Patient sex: M
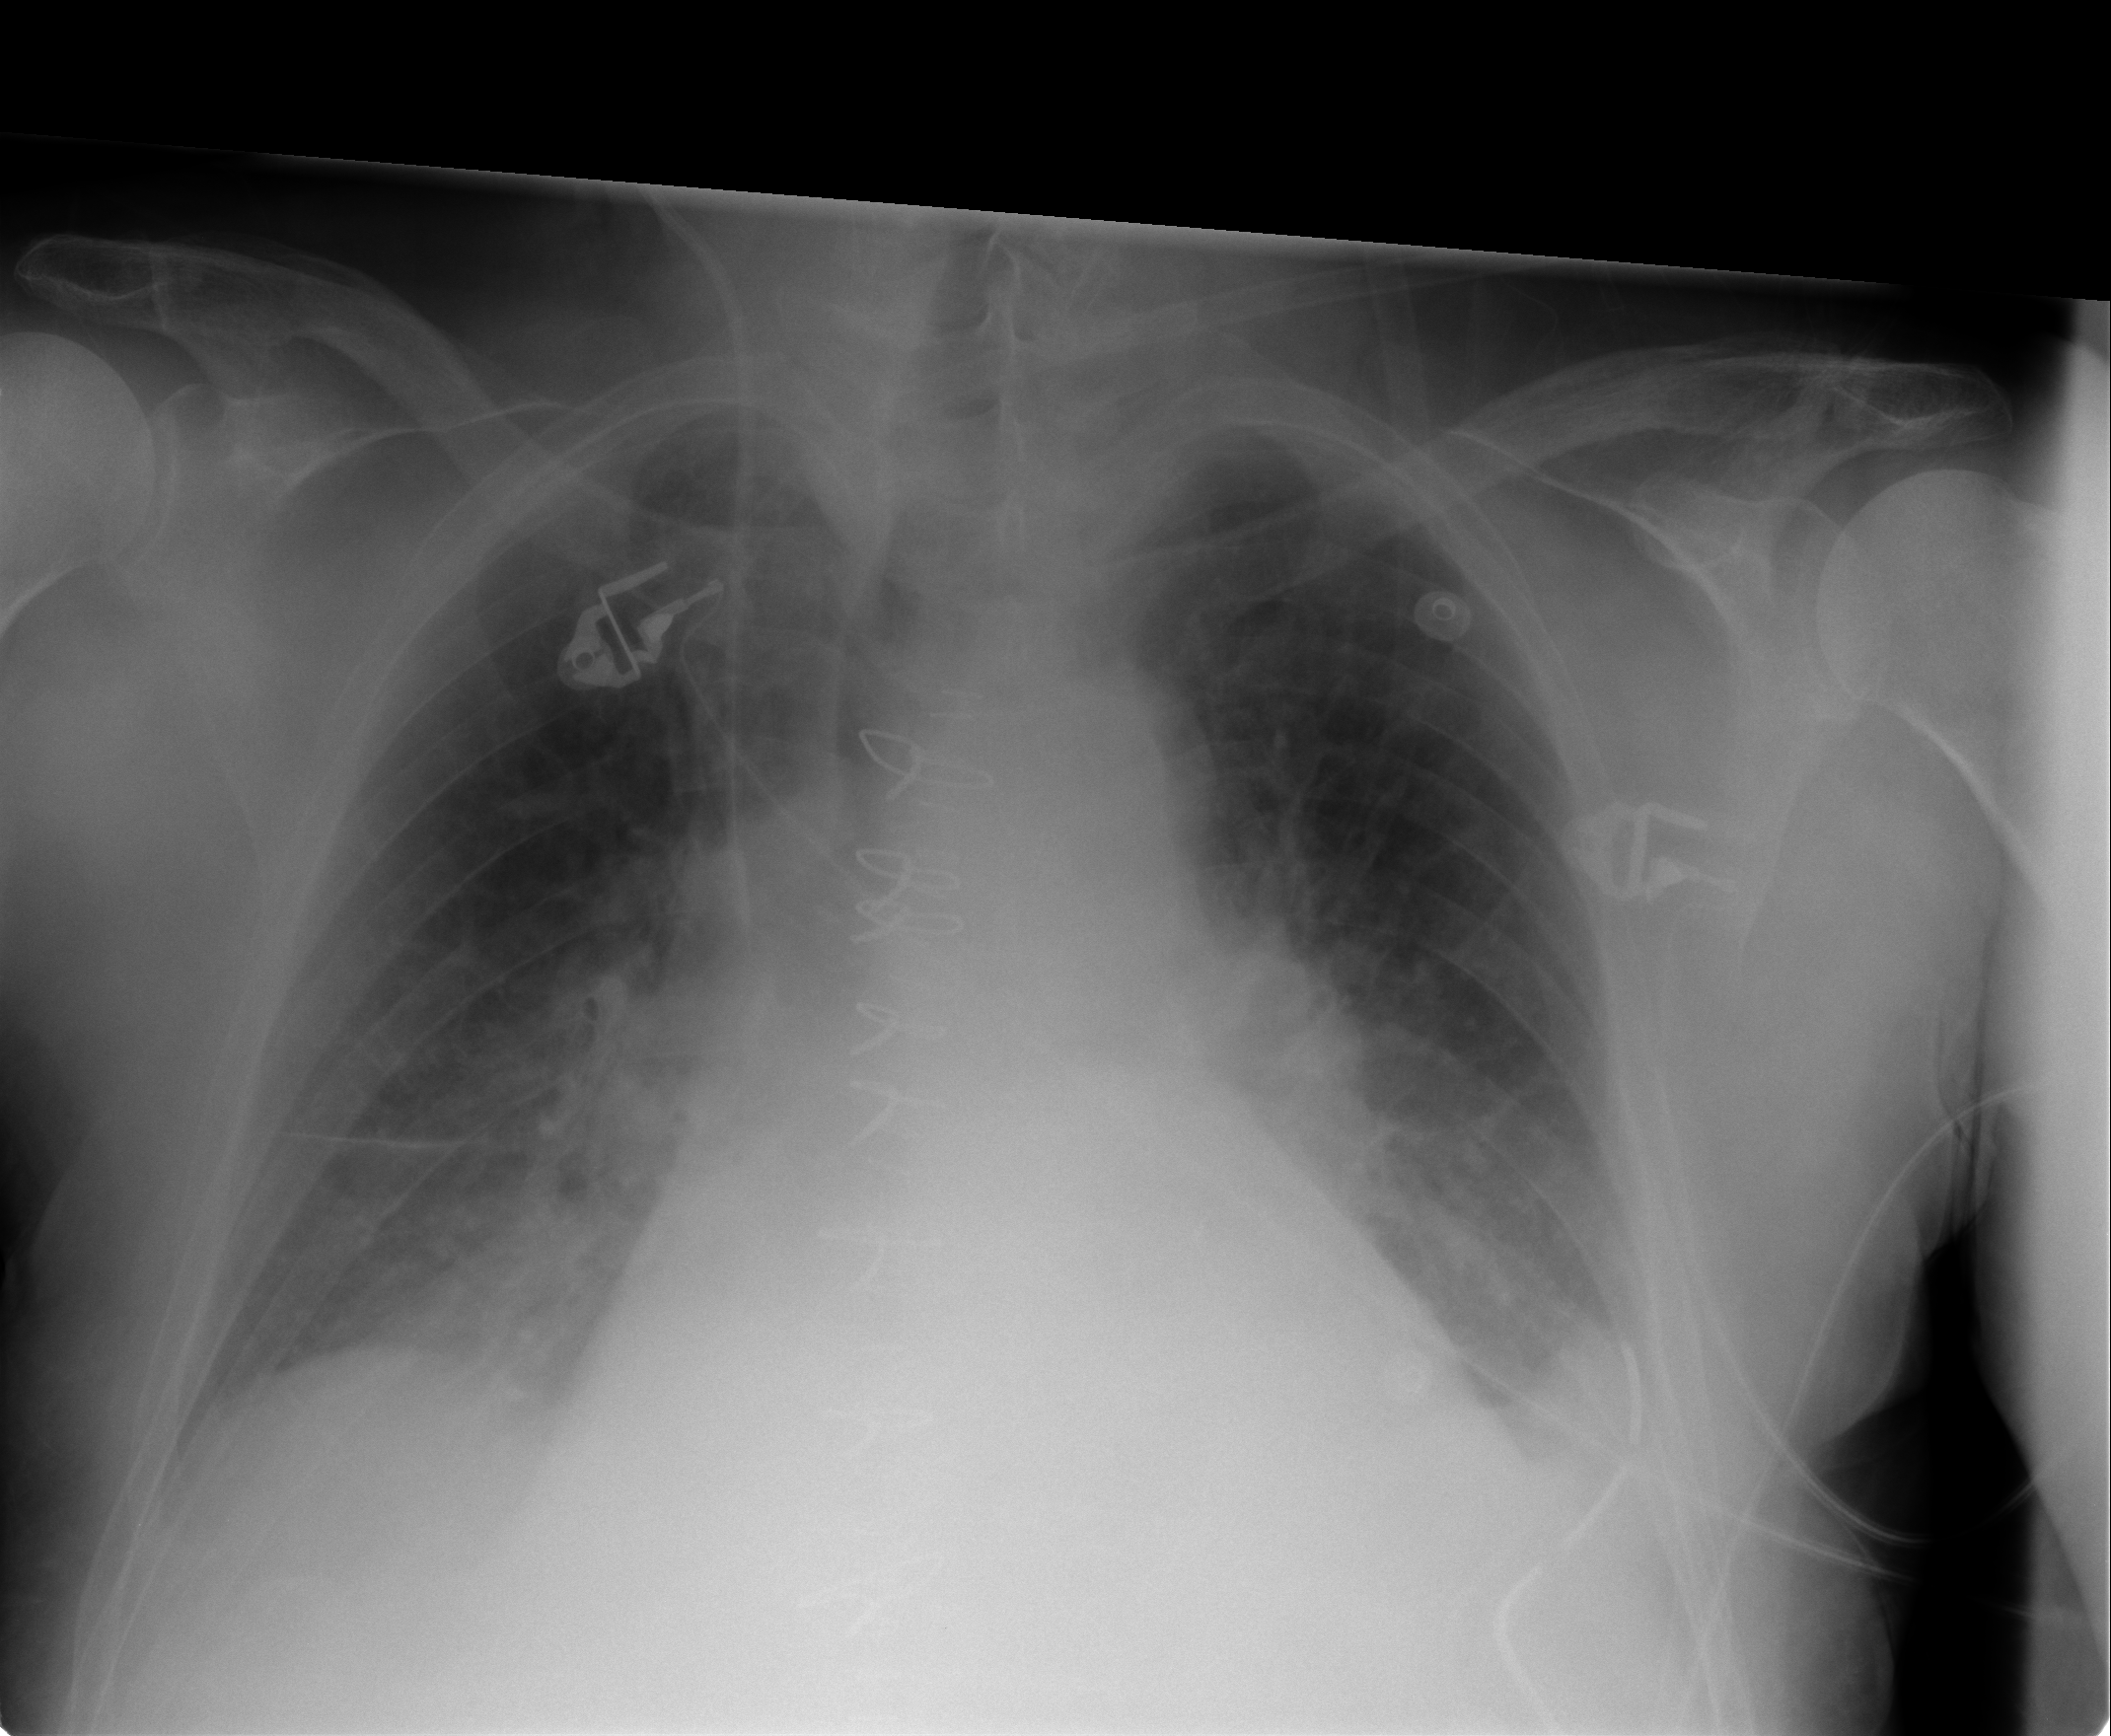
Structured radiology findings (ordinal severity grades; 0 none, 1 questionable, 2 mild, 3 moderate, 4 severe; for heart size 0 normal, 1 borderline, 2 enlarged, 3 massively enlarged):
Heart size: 3
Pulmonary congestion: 2
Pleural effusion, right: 1
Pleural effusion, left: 2
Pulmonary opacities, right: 2
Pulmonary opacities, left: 2
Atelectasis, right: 3
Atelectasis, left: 3